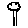
Label: tree